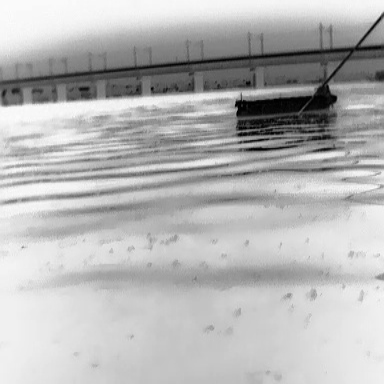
There is a liner in the infrared image.